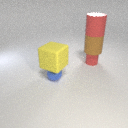
large brown rubber cylinder to the right of large yellow rubber cube